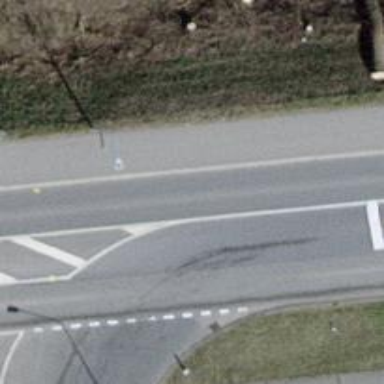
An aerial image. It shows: Secondary road with asphalt surface.